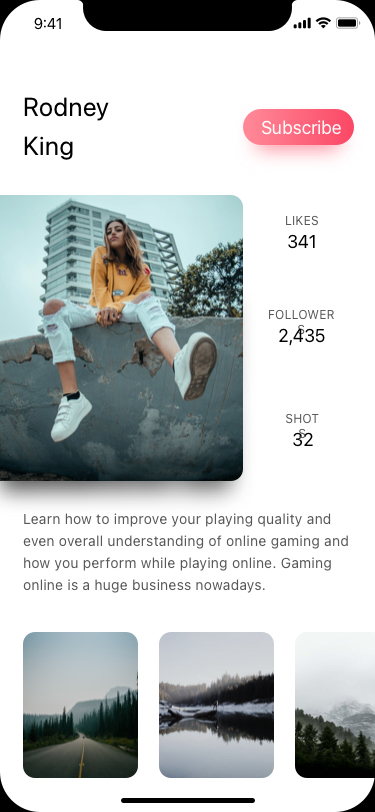
Text in this UI design:
followers
2,435
32
shots
341
likes
Learn how to improve your playing quality and even overall understanding of online gaming and how you perform while playing online. Gaming online is a huge business nowadays.
Rodney
King